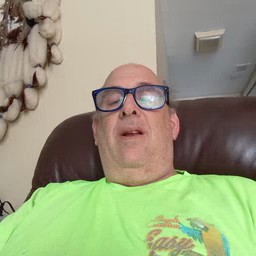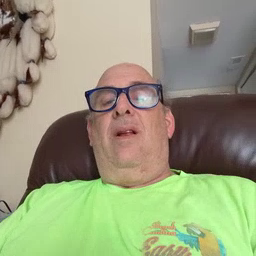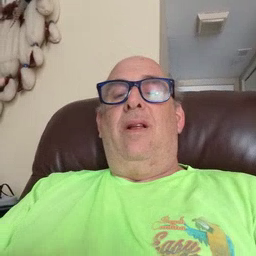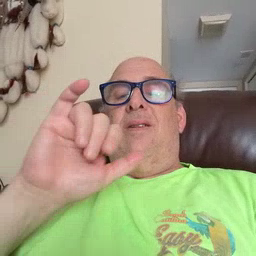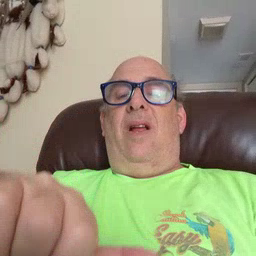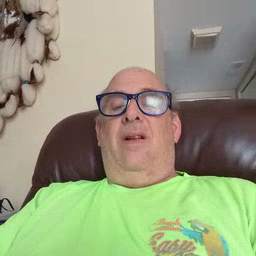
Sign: stay